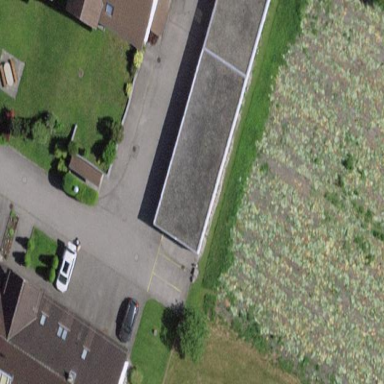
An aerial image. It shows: Garage building.